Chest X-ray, PA view. Patient: 26 years old, sex M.
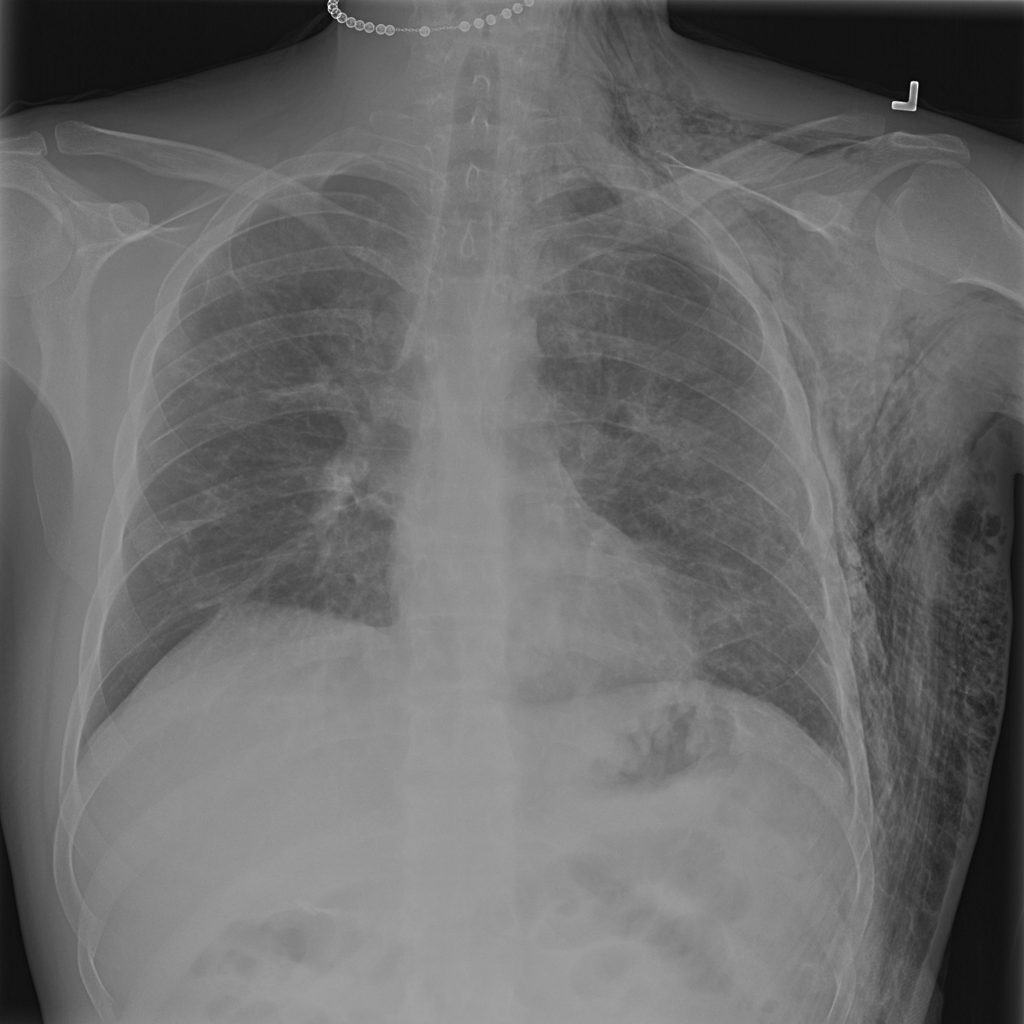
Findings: Emphysema, Pneumothorax